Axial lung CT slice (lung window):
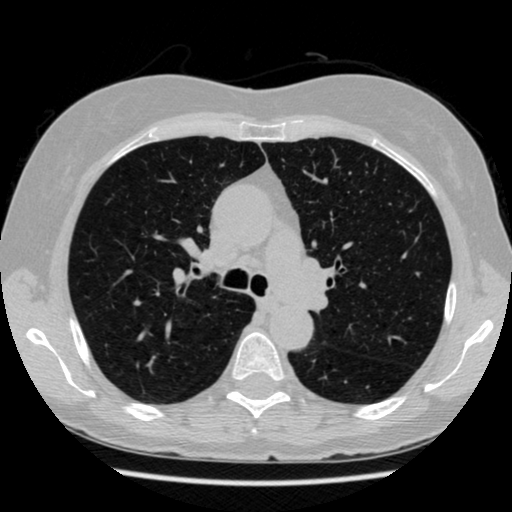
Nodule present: no